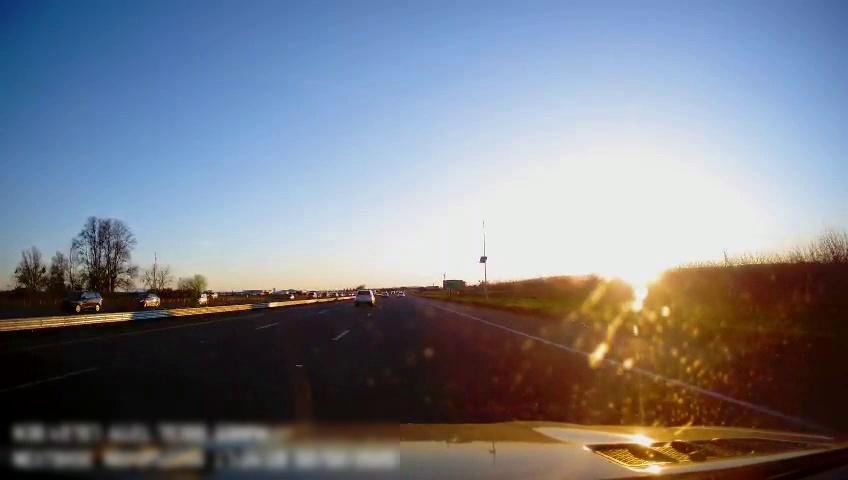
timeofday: Day
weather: Sunny
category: Drivable Space
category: Vehicles | SUV
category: Vehicles | SUV
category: Vehicles | SUV
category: Vehicles | SUV
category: Lanes | Alternate Lane
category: Lanes | Alternate Lane
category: Lanes | Current Lane
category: Lanes | Alternate Lane
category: Traffic | Signs